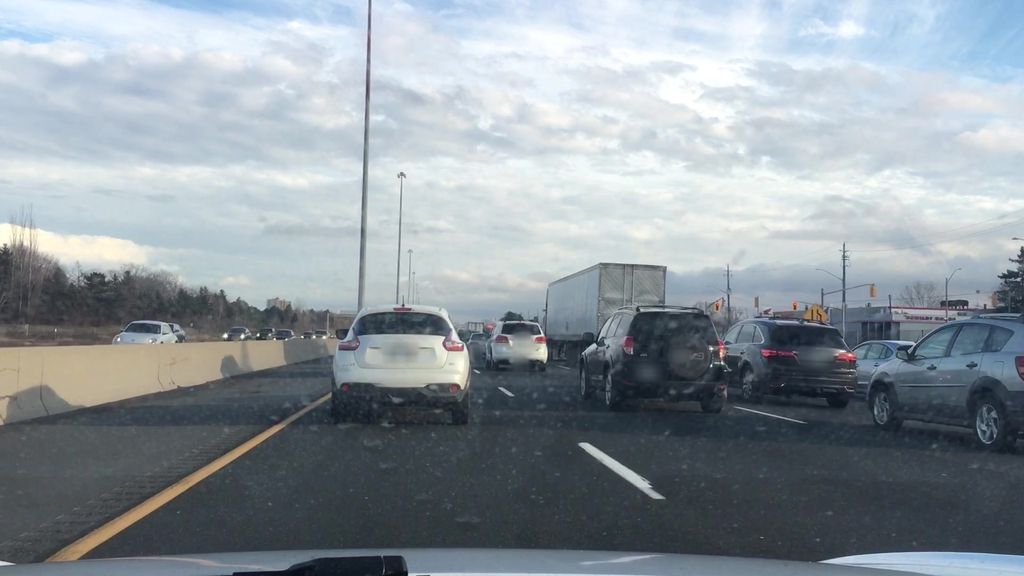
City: hamilton